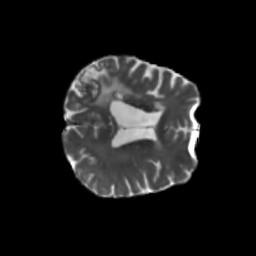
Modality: T2w
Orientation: axial
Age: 68
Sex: female
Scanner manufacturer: siemens
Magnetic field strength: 3 T
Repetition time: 5.47 s
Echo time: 0.0854 s